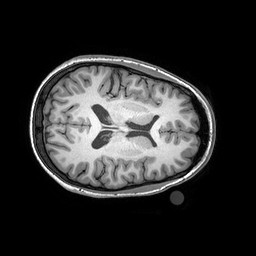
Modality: T1w
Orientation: axial
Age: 24
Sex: female
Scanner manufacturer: philips
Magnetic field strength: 3 T